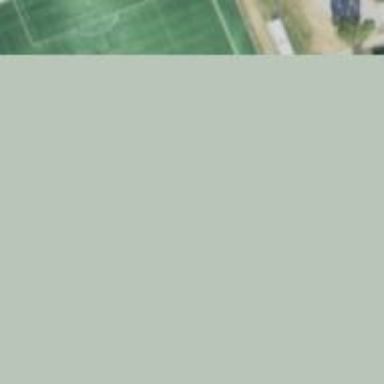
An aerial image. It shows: Soccer pitch for leisureland activities.